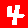
Digit: 4